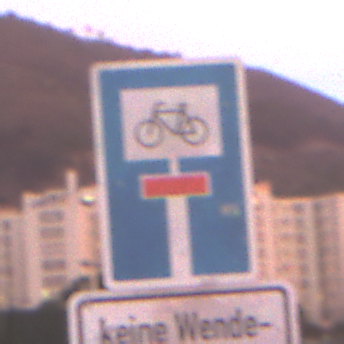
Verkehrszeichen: SackgasseRadverkehrDurchlaessig
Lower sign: HinweisGeaenderteVorfahrtVerkehrsfuehrungVerkehrsregelung3
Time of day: SunriseSunset
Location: Outdoor (Urban)
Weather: PartlyCloudy
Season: NotSpecified
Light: Natural